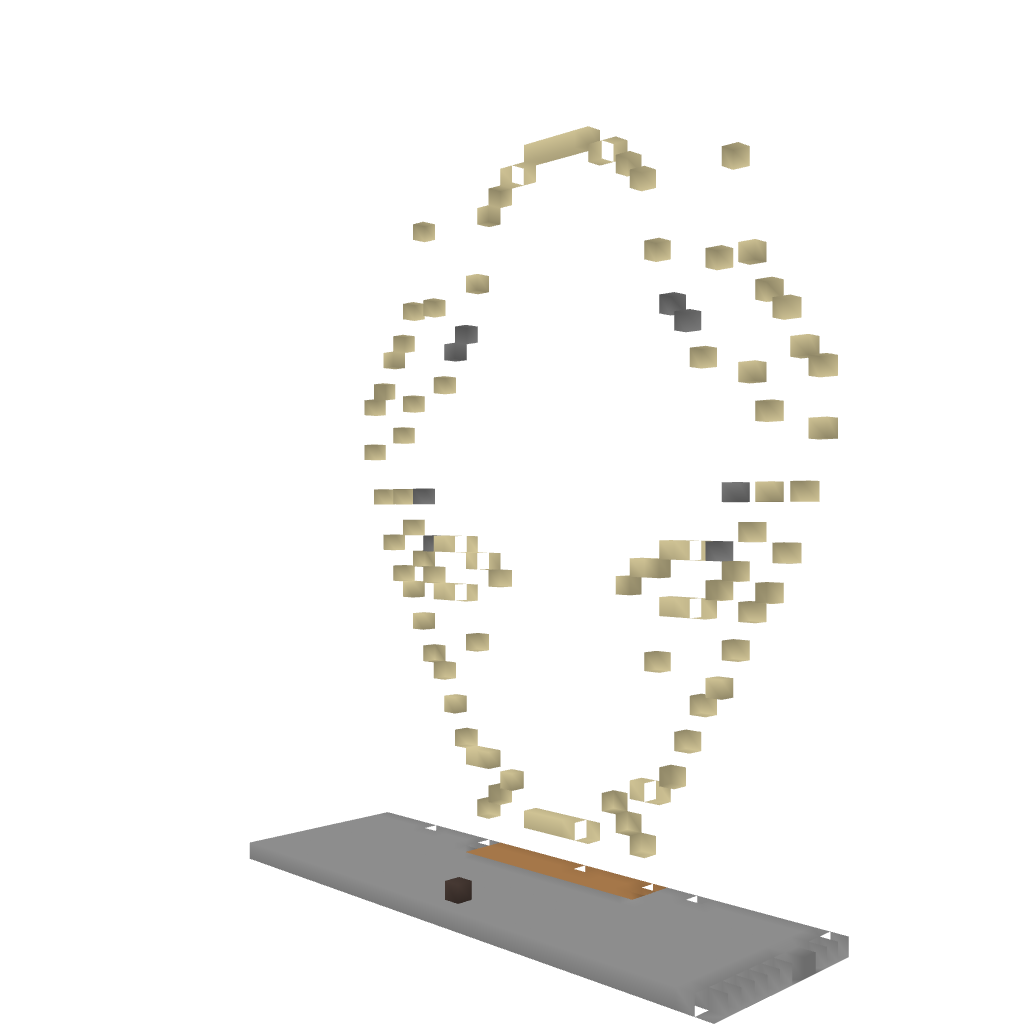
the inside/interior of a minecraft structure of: General Grievous